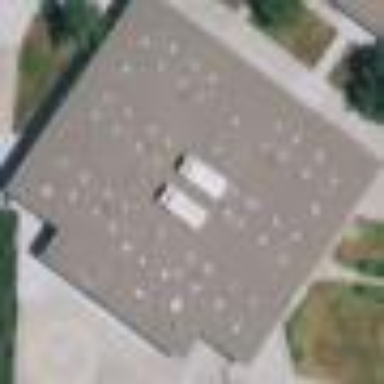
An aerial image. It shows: Educational building.